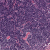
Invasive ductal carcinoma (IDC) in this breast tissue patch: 0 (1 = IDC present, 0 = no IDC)